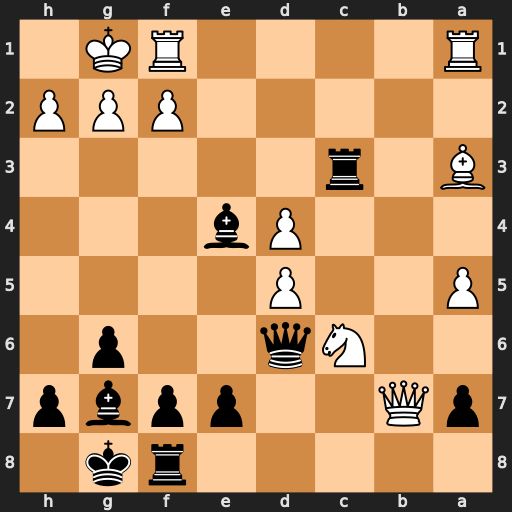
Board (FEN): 5rk1/pQ2ppbp/2Nq2p1/P2P4/3Pb3/B1r5/5PPP/R4RK1
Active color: b
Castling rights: -
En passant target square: -
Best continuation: Rxa3 Nxe7+ Kh8